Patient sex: F
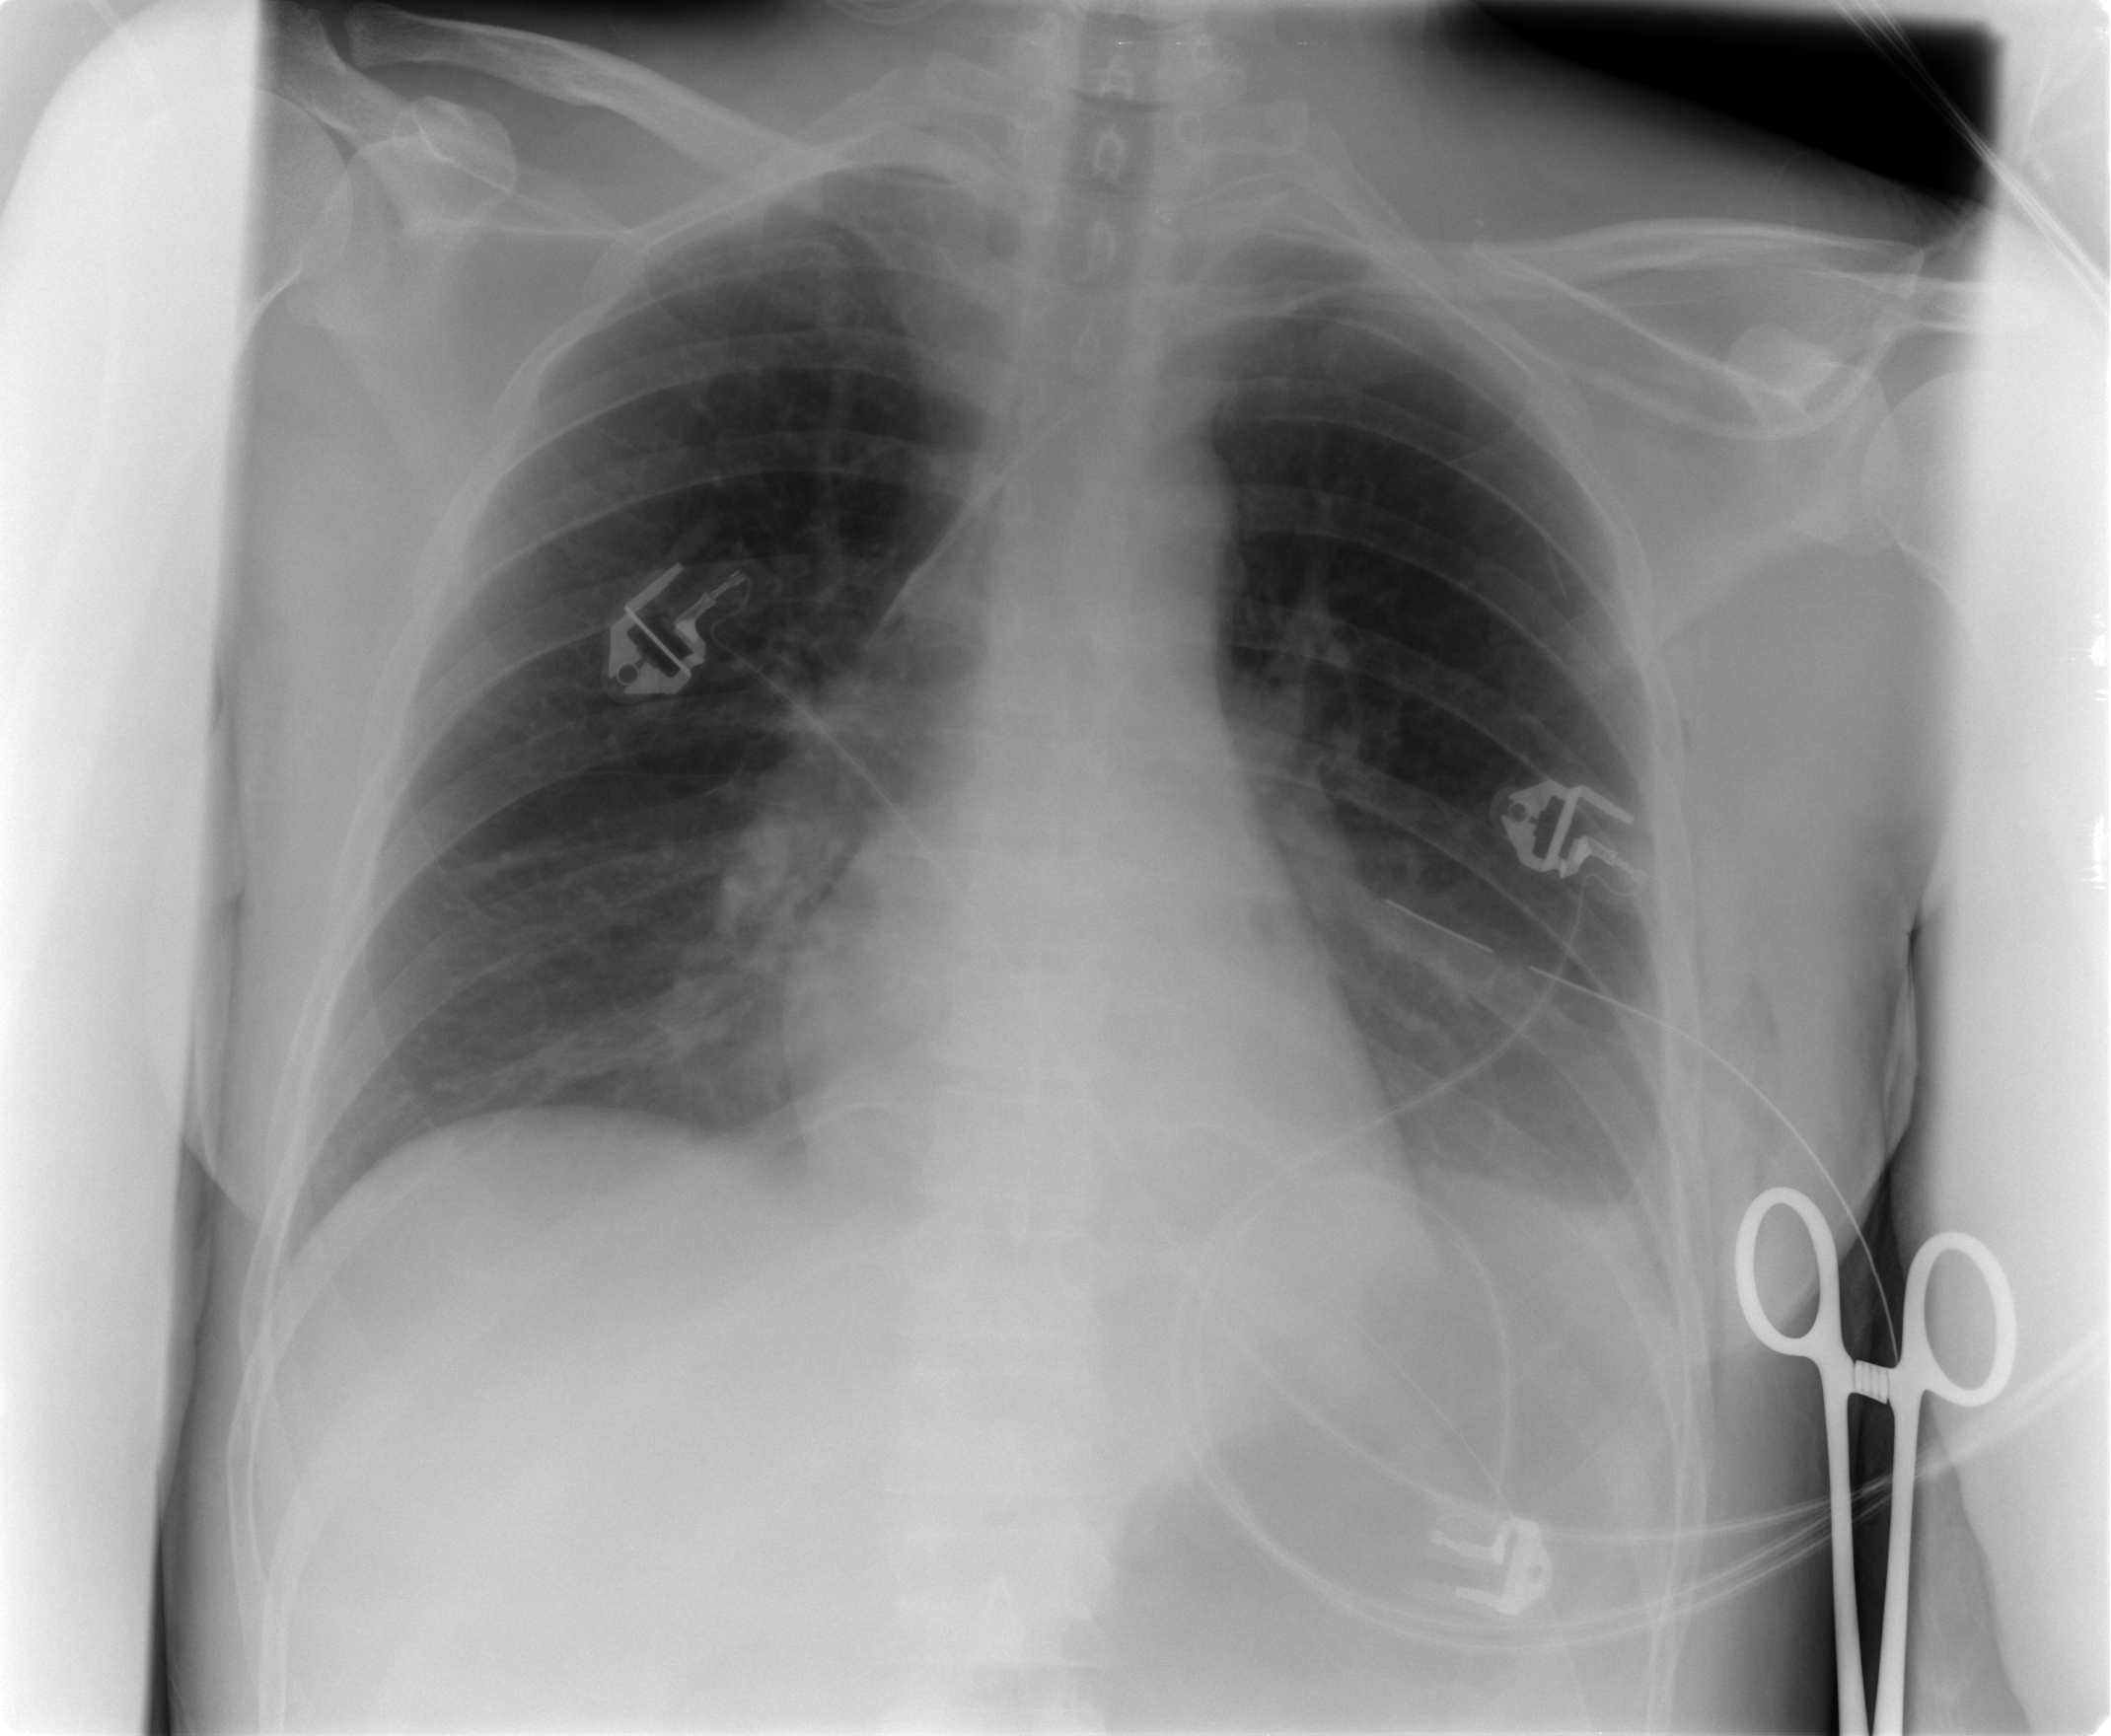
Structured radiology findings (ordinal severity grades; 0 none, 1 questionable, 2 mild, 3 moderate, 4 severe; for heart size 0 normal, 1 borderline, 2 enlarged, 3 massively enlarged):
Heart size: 0
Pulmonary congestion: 0
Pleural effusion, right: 0
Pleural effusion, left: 0
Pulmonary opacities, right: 0
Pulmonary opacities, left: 0
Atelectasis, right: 0
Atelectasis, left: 2